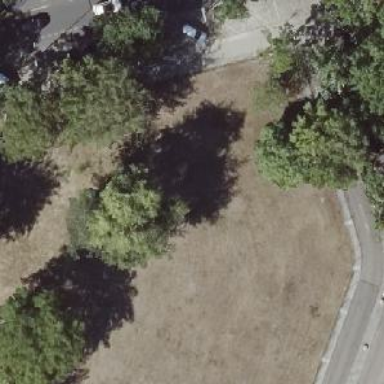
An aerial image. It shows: The tree has broadleaved deciduous leaves.